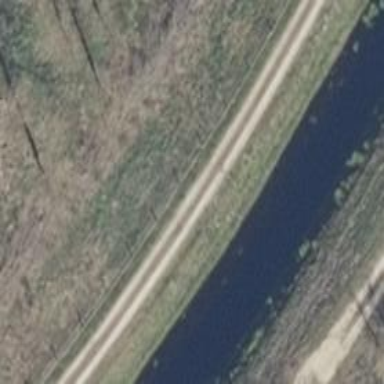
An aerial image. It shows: Culvert tunnel.